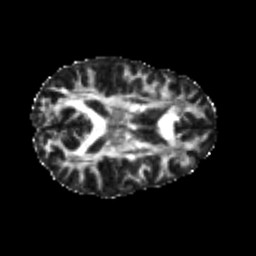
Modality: FA
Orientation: axial
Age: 22
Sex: female
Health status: healthy
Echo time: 0.074 s